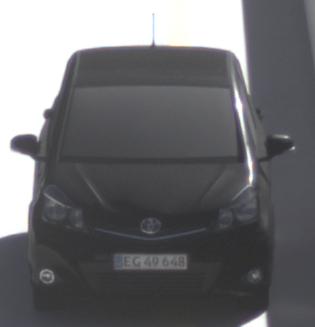
Make: Toyota
Model: Yaris 1.0
Detailed model: Yaris (XP9)
Model produced from: 2009/01
Model produced until: 2010/10
Doors: 3
Color: black
Road condition: dry road
Daytime: morning or afternoon
Contrast: high contrast